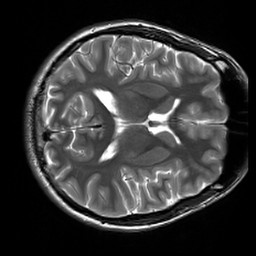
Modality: T2w
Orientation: axial
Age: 21
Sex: male
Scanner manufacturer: siemens
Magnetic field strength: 3 T
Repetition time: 7 s
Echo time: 0.09 s